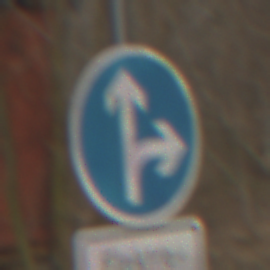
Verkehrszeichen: VorgeschriebeneFahrtrichtungGeradeausOderRechts
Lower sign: BesondereFahrzeugeUndTransportgueter11
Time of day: MorningAfternoon
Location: Outdoor (Nature)
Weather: PartlyCloudy
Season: Winter
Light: Natural